Chest X-ray. View position: PA
Patient age: 66
Patient sex: F
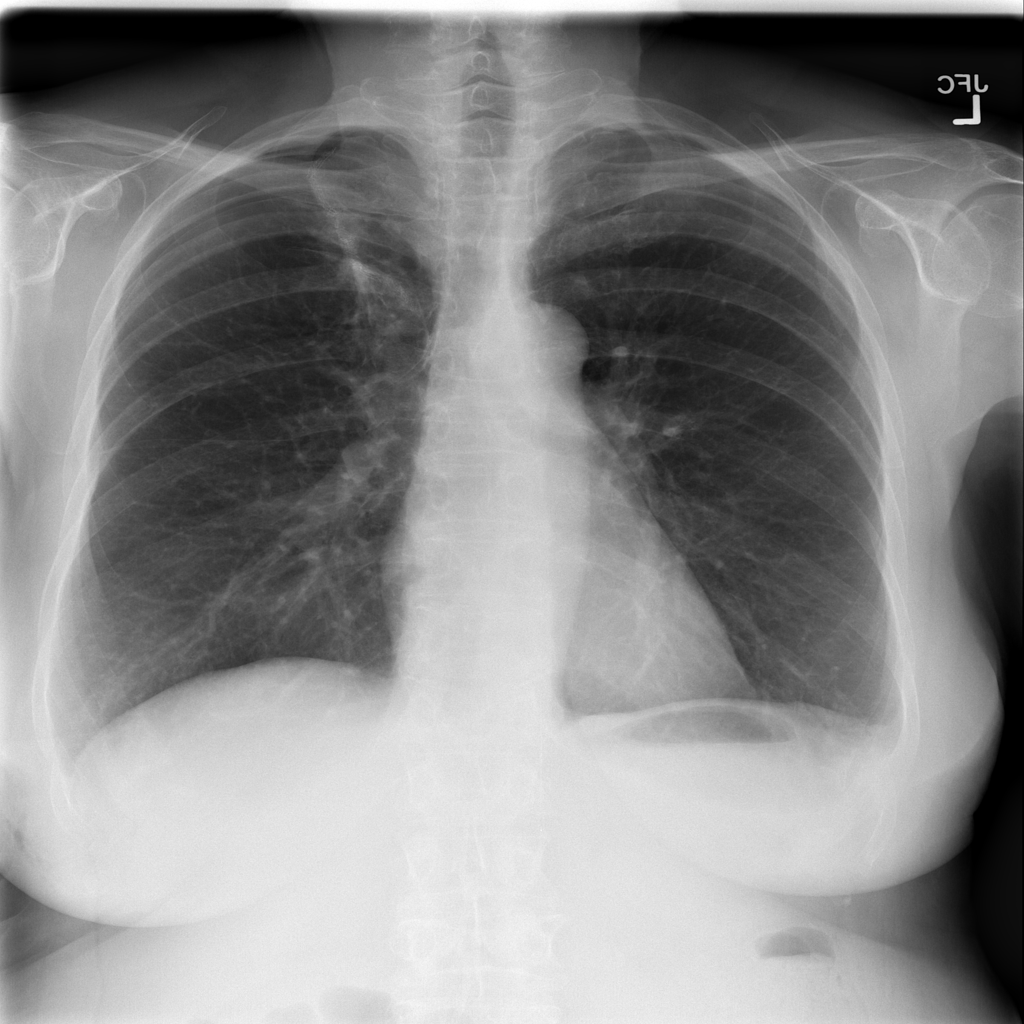
Finding: Pneumothorax